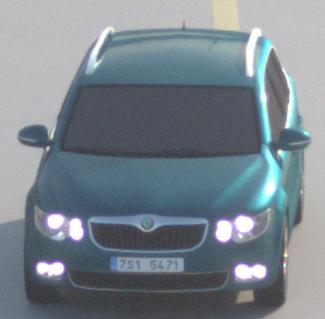
Make: Skoda
Model: Superb Combi 1.4 TSI
Detailed model: Superb (II) Combi
Model produced from: 2010/01
Model produced until: 2011/10
Doors: 5
Color: blue
Road condition: dry road
Daytime: morning or afternoon
Contrast: high contrast